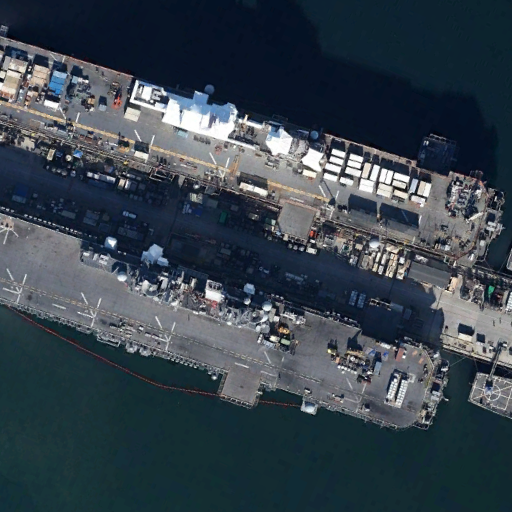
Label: assault